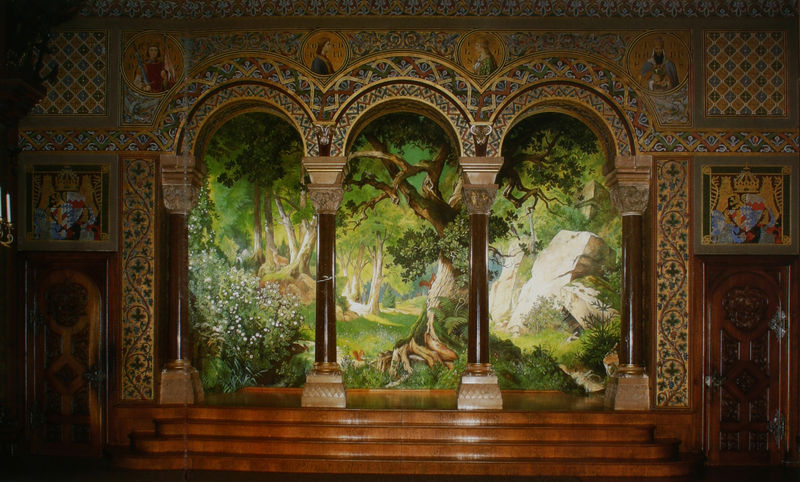
Titel: Schloss Neuschwanstein, Sängerlaube, Westliche Stirnseite
Künstler: Julius Hofmann
Standort: Schwangau
Institution: Schloss Neuschwanstein
Schlagwörter: baum, blau, felsen, gemälde, schatten, bäume, gelb, grün, landschaft, braun, holz, köpfe, licht, marmor, raum, schwarz, säule, säulen, tür, weiss, blüten, tiere, wiese, beige, malerei, muster, ornament, wand, architektur, sockel, stein, steine, bild, innenraum, natur, strauch, büsche, kirche, sträucher, gold, interieur, bühne, renaissance, wald, rund, garten, ranken, bogen, türen, fels, saal, rundbogen, treppe, kaiser, könig, dekoration, jugendstil, tapete, reflexe, dekor, floral, ornamente, verzierung, wandgemälde, wandmalerei, kerze, aufgang, durchgang, stufe, stufen, foto, fotografie, photographie, bögen, eingang, gang, treppenstufen, arkade, gewölbe, orient, orientalisch, palast, lichtung, mosaik, bildnisse, arkaden, kapitelle, kapitell, intarsien, photo, portal, wappen, wurzeln, löwen, farbfoto, romantisch, mittelalter, märchen, fresken, krönung, historismus, kulisse, fresko, kabinett, basis, felsenlandschaft, wandbild, illusion, fresco, vertäfelung, verjüngung, wals, säulengang, strächer, arkatur, entasis, medaillons, italienisch, illusionsmalerei, maurisch, wartburg, baumwurzel, säuke, kompositwappen, theaterkulisse, treooe, sängerstreit, blockkapitelle, grottenartig, sicco, pe, waldblick, barockbühne